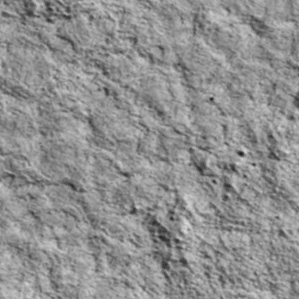
Label: non_frost